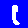
Digit: 1